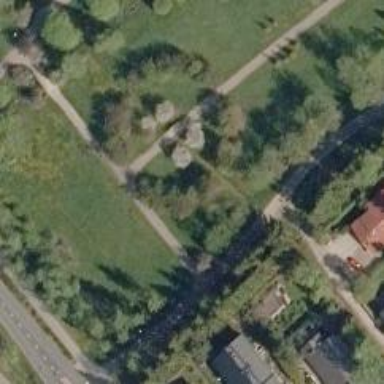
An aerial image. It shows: Bridge over cycleway.